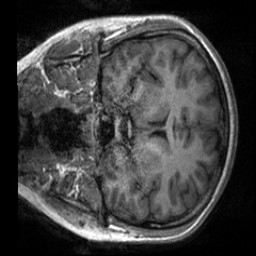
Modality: T1w
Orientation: coronal
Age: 19
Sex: female
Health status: healthy
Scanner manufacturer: siemens
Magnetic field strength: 3 T
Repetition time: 2 s
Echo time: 0.00232 s